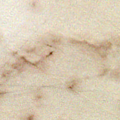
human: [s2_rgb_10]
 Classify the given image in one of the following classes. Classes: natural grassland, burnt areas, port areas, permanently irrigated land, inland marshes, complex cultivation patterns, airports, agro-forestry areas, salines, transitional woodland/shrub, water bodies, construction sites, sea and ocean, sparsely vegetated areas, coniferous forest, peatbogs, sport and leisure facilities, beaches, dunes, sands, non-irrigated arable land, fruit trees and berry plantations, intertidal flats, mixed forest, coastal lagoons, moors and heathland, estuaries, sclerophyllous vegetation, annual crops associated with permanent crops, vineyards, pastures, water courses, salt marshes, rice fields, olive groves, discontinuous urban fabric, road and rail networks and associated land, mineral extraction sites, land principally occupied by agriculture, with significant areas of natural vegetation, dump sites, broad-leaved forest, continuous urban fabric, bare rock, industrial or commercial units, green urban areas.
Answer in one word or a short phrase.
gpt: water bodies